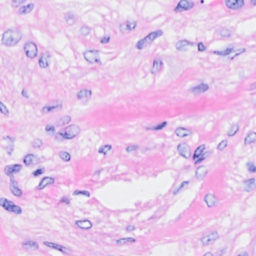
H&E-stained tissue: Breast